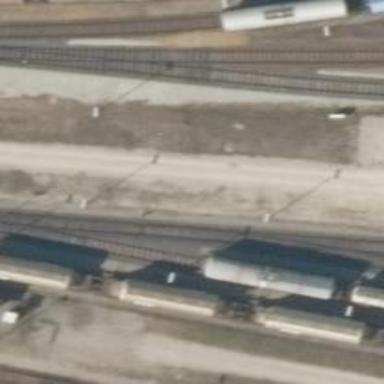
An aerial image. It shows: Railway switch.